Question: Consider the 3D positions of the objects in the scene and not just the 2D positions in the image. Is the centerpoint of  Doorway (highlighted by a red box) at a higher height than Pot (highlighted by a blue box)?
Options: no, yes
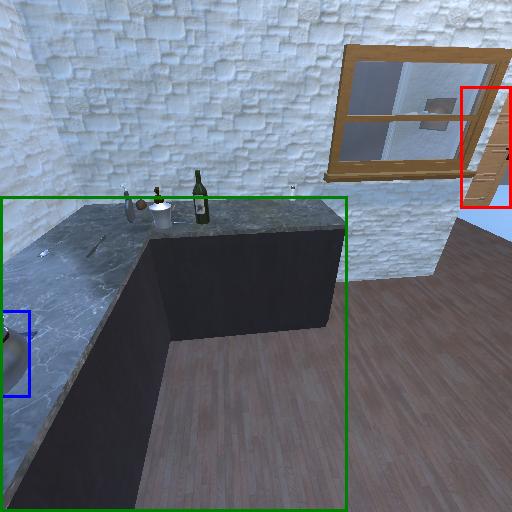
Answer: no